Question: I have a table with 1 row and 3 columns. But the columns are not aligned properly. It is displayed as follows:

'''
Table _tbRequiredDocFormat = new Table();
TableRow row_requiredDocCount = new TableRow();
TableCell cellLabel = new TableCell();
TableCell cellFileInput = new TableCell();
TableCell cellBtn = new TableCell();
//add label, RadAsyncUpload and Button to cells.//
//formatting as below::
this._tbRequiredDocFormat.Rows[requiredDocCount].Cells[0].Width = Unit.Percentage(30);
this._tbRequiredDocFormat.Rows[requiredDocCount].Cells[0].HorizontalAlign = HorizontalAlign.Right;
this._tbRequiredDocFormat.Rows[requiredDocCount].Cells[0].VerticalAlign = VerticalAlign.Middle;
this._tbRequiredDocFormat.Rows[requiredDocCount].Cells[1].HorizontalAlign = HorizontalAlign.Left;
this._tbRequiredDocFormat.Rows[requiredDocCount].Cells[1].VerticalAlign = VerticalAlign.Middle;
this._tbRequiredDocFormat.Rows[requiredDocCount].Cells[2].HorizontalAlign = HorizontalAlign.Left;
this._tbRequiredDocFormat.Rows[requiredDocCount].Cells[2].VerticalAlign = VerticalAlign.Middle;
'''
Despite all attempts, I cant bring the cells closer. I want the table in the center and the cells closer to each other so that it looks better. Please suggest a solution.
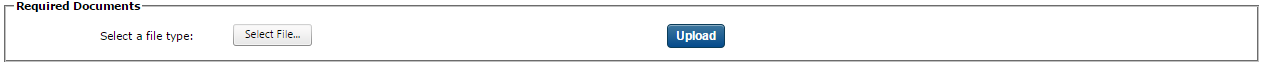
Answer: Looks like your table is using 100% of the available width, so you may want to reduce that, ie: '_tbRequiredDocFormat.Width = 400'. Check your CSS isn't applying some styling that's causing this. If that's not the solution can post the raw html?
To align your table add the style: 'margin: 0px auto;' But as this is a control you're building up you'll have to create a CCS Class and call that, for example: '_tbRequiredDocFormat.CssClass = "CenterTable";'